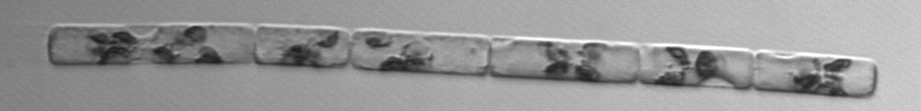
Label: Guinardia_delicatula